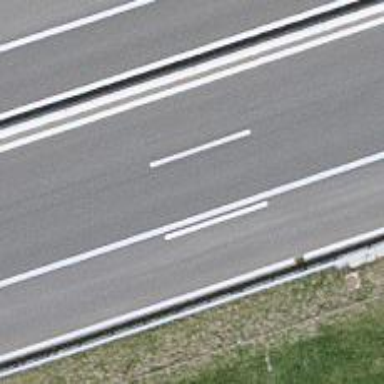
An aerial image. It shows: Trunk highway.